Interaction volume radius: 5 \u00c5
Interaction volume height: 15 \u00c5
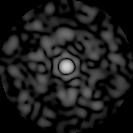
Disorder parameter: 0.8362